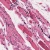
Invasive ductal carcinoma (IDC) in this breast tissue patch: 0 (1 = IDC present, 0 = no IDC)